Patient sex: M
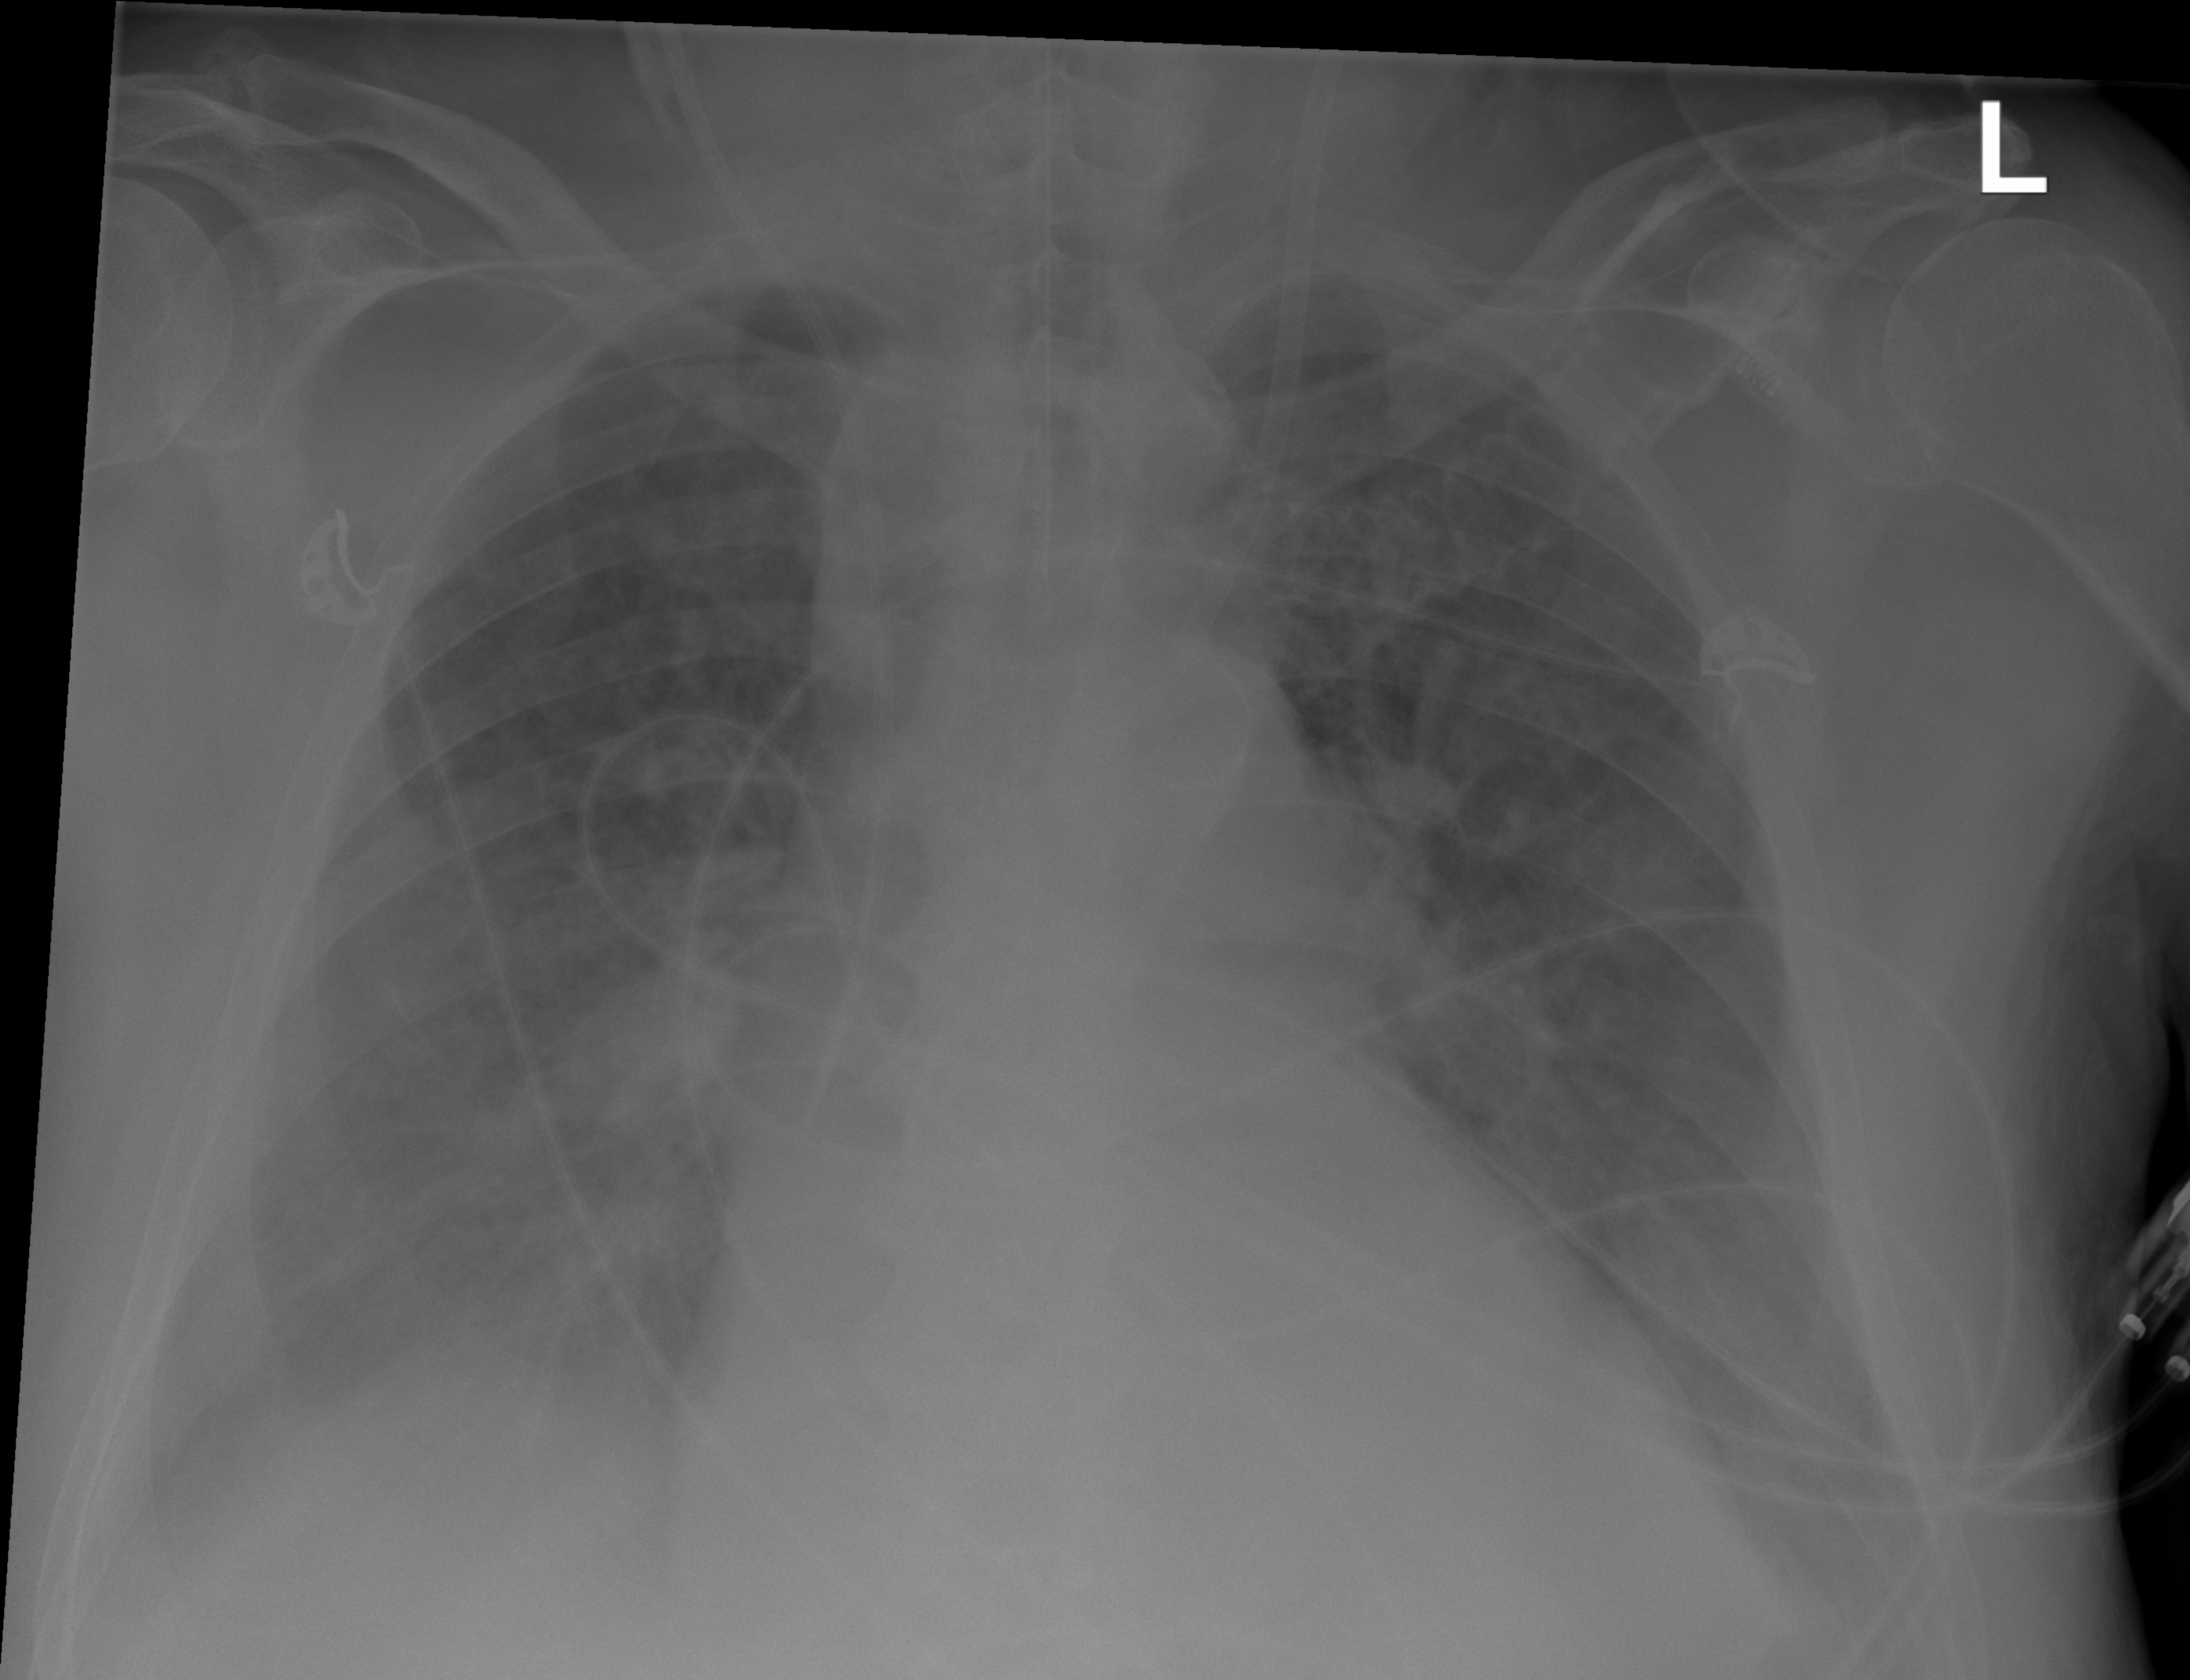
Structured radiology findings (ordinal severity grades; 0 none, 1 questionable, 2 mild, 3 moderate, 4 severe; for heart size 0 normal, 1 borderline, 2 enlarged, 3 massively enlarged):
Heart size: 2
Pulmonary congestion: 2
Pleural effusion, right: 2
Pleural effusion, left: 2
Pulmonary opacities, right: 1
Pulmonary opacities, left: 1
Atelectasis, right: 2
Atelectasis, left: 0